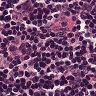
Metastatic tissue present: no